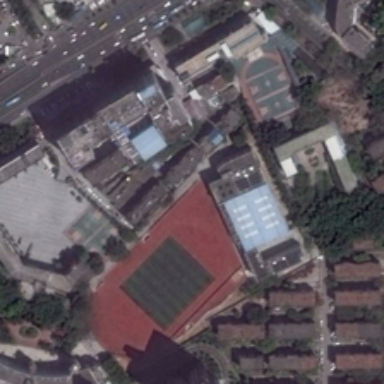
Many buildings and some green trees are in a school with a playground and several basketball fields .